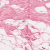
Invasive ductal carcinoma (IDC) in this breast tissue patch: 0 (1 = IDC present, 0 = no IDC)